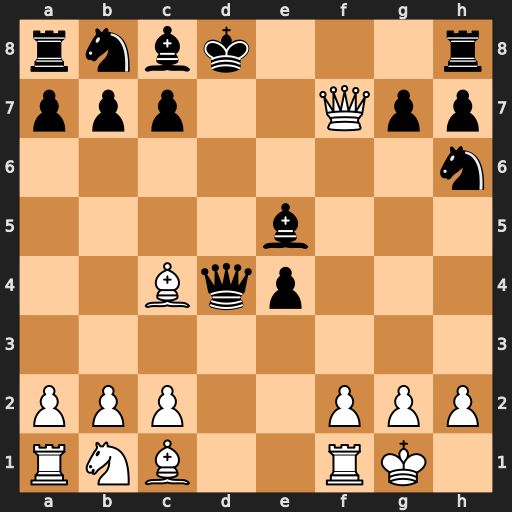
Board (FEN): rnbk3r/ppp2Qpp/7n/4b3/2Bqp3/8/PPP2PPP/RNB2RK1
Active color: w
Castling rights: -
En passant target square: -
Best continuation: Bg5+ Bf6 Qxg7